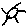
Label: sun